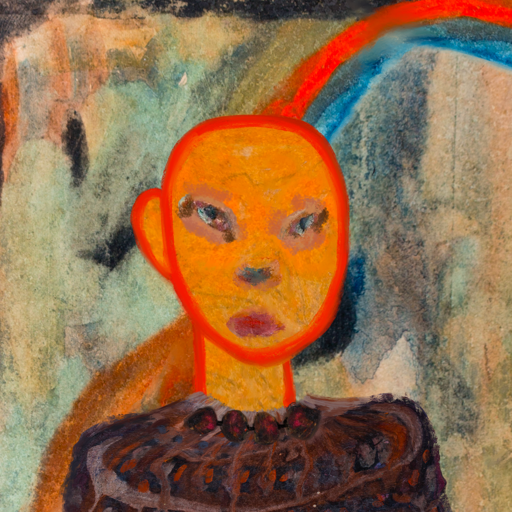
Background: Childish, Head And Neck Front: Sisters, Face Front: Boggyland, Bust: Hypocrite, Hair Front: Blank, Head Accessory: Blank, Second Necklace: Blank, Necklace: Mosgoul, Baby: Blank